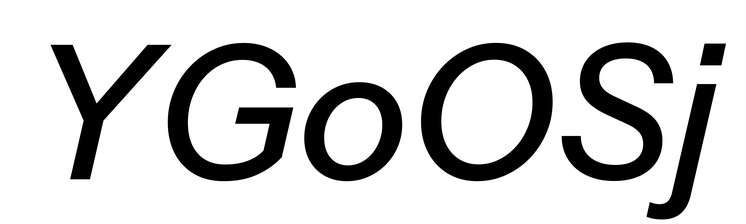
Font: InstrumentSans-Italic_Medium_Italic